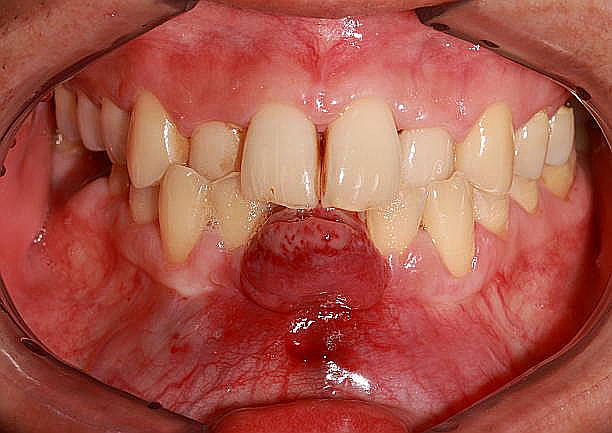
Condition: Gingivitis